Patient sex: F
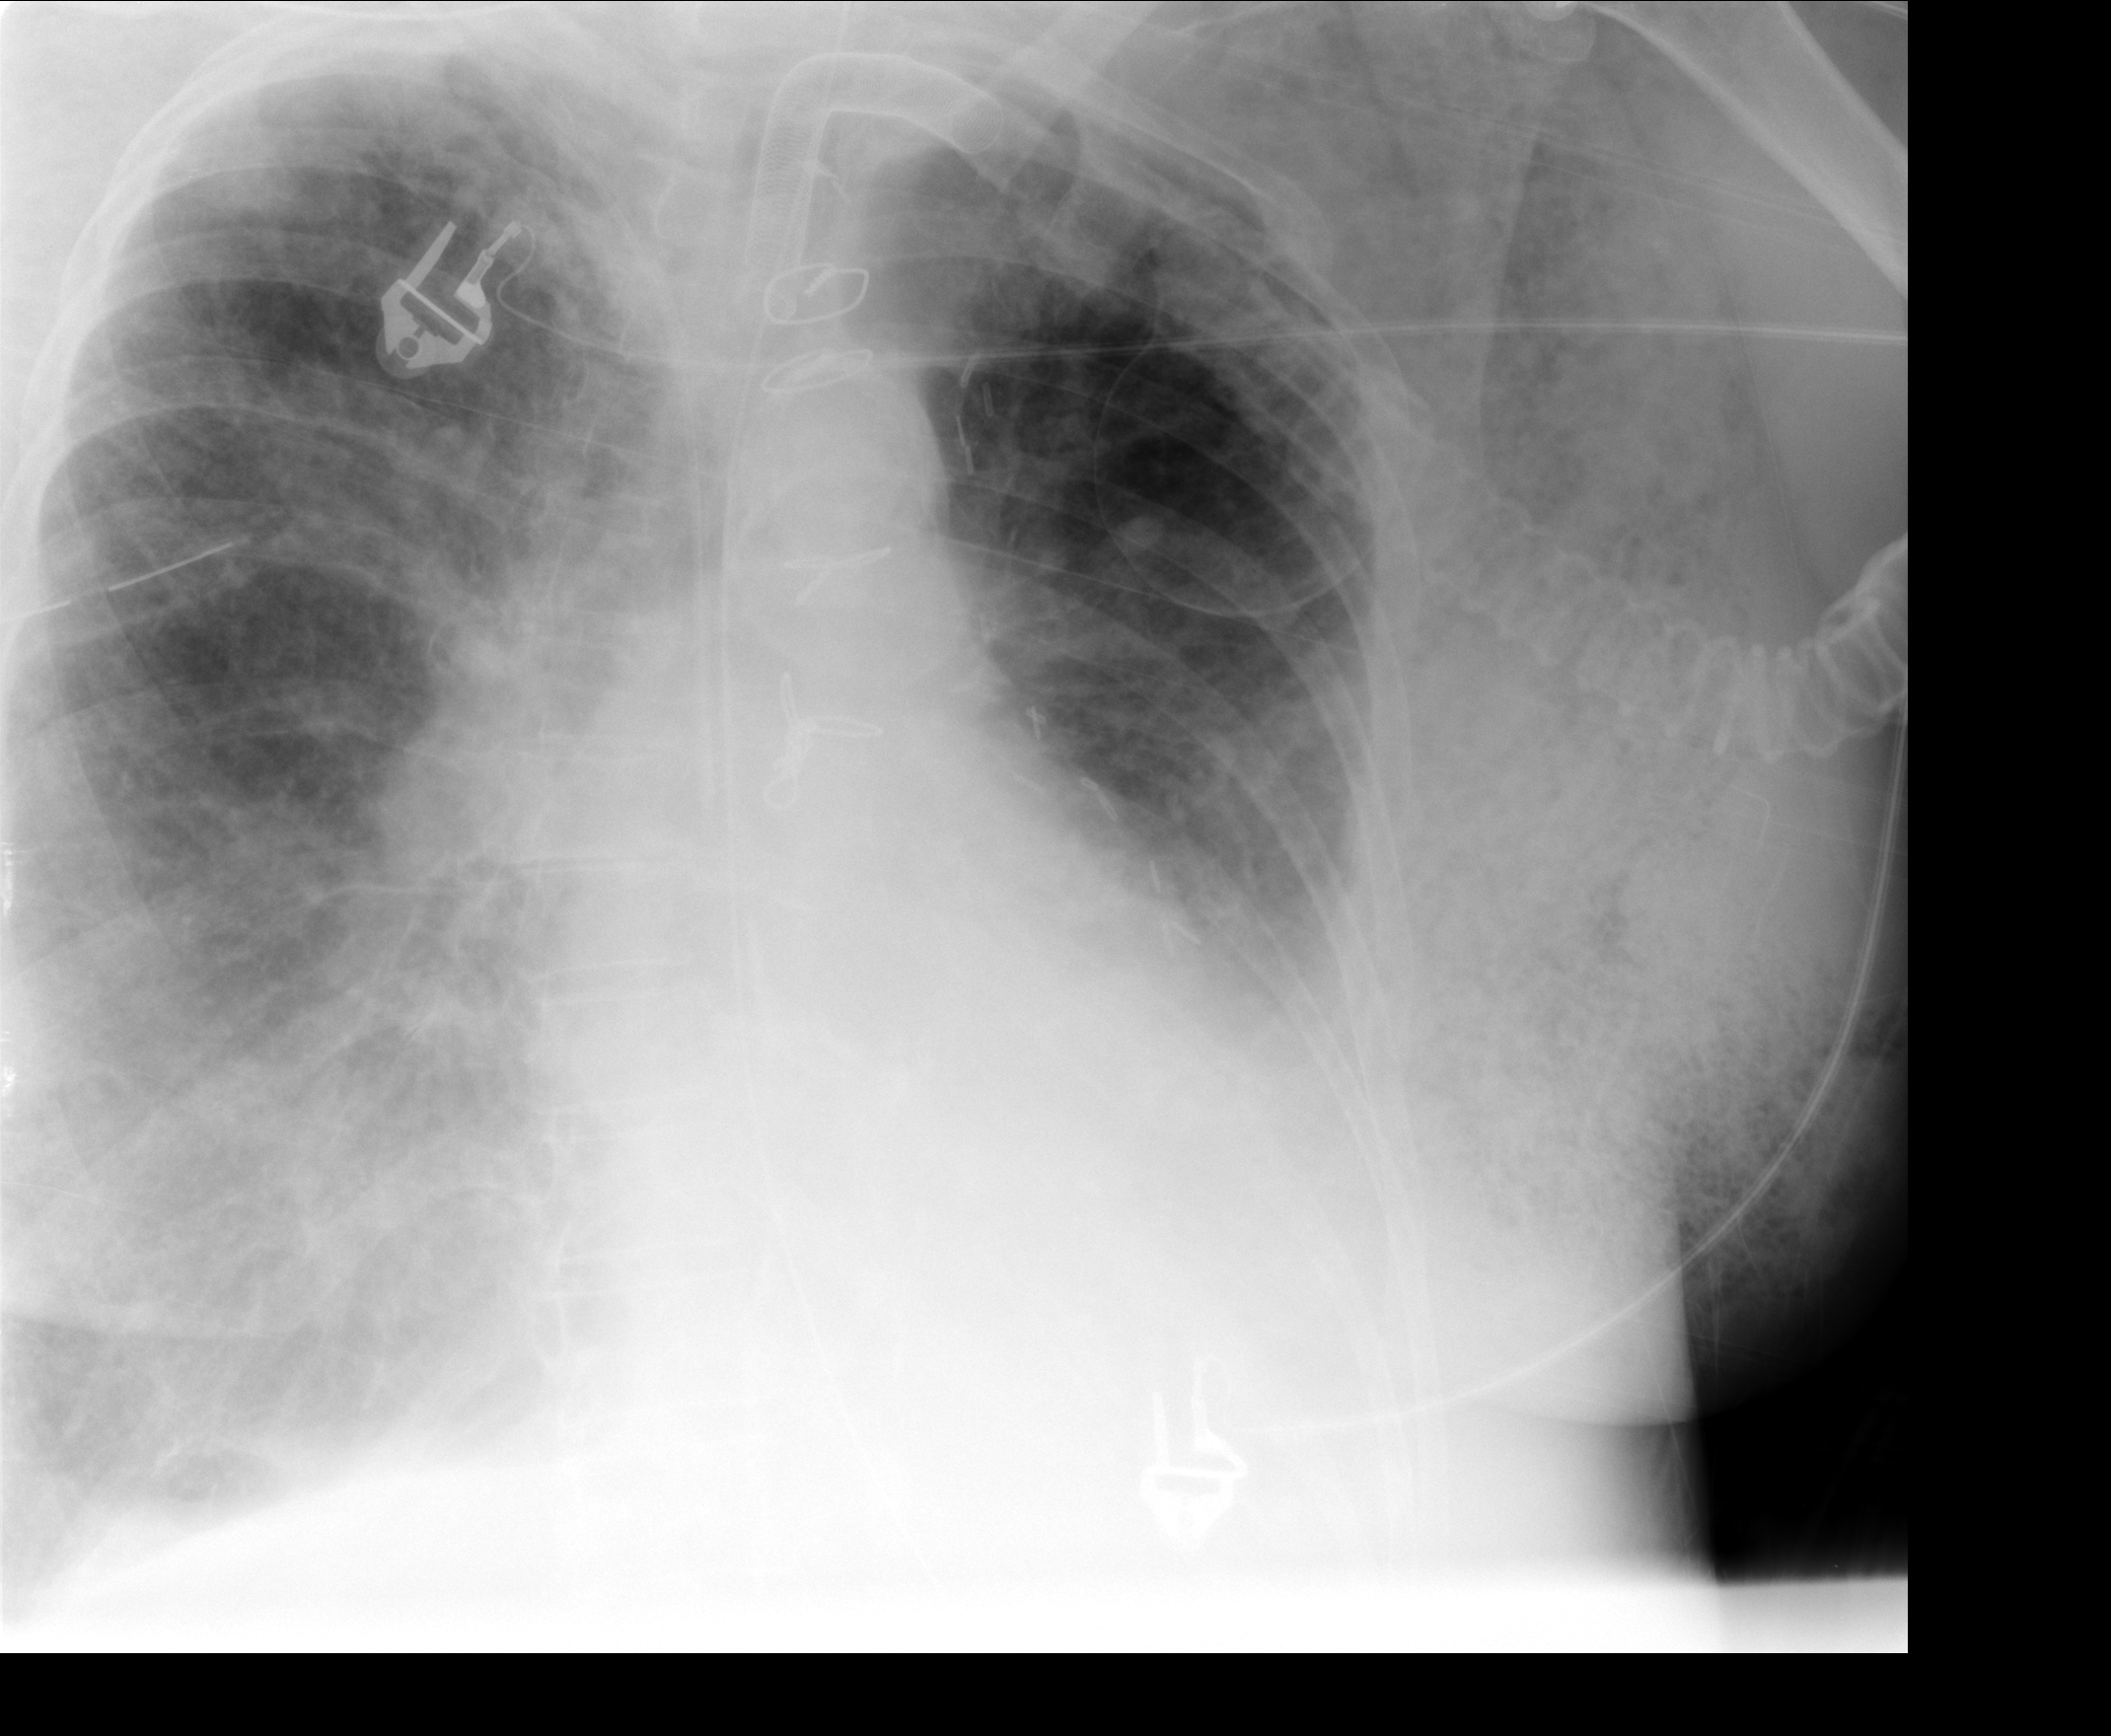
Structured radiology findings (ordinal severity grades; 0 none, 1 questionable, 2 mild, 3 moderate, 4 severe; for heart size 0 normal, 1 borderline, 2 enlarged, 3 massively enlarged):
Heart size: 0
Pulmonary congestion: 2
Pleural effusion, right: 2
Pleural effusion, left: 2
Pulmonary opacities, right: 0
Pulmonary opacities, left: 0
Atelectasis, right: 2
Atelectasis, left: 2